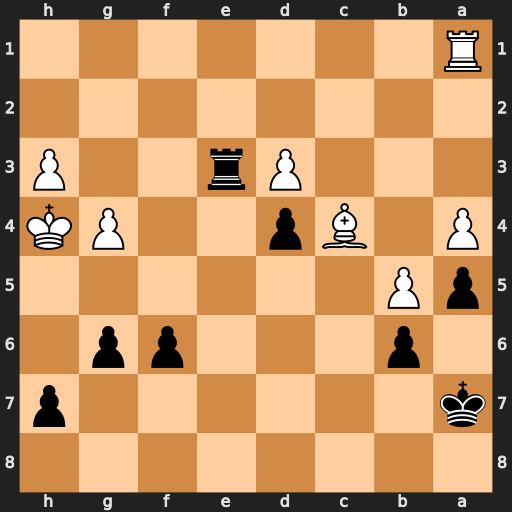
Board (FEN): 8/k6p/1p3pp1/pP6/P1Bp2PK/3Pr2P/8/R7
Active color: b
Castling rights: -
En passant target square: -
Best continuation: g5+ Kh5 Rxh3#